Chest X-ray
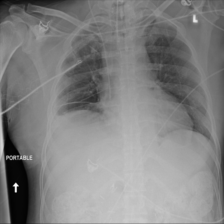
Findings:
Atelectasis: negative
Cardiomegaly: negative
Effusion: positive
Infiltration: negative
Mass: negative
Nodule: negative
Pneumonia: negative
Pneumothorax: negative
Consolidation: negative
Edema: negative
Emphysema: negative
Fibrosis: negative
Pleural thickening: negative
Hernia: negative